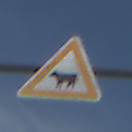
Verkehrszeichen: ViehtriebRechts
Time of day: MorningAfternoon
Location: Outdoor (Nature)
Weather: PartlyCloudy
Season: NotSpecified
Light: Natural